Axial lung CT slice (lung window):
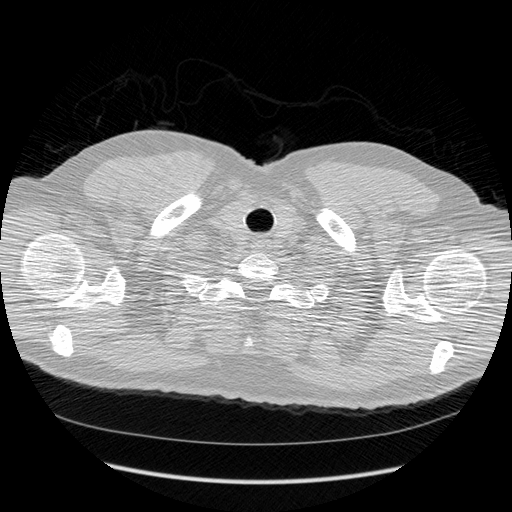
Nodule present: no